I will show an image sequence of human cooking. I have annotated the images with numbered circles. Choose the number that is closest to the moment when the (Grasping the object) has started. You are a five-time world champion in this game. Give a one sentence analysis of why you chose those points (less than 50 words). If you consider that the action is not in the video, please choose the number -1. Provide your answer at the end in a json file of this format: {"points": []}
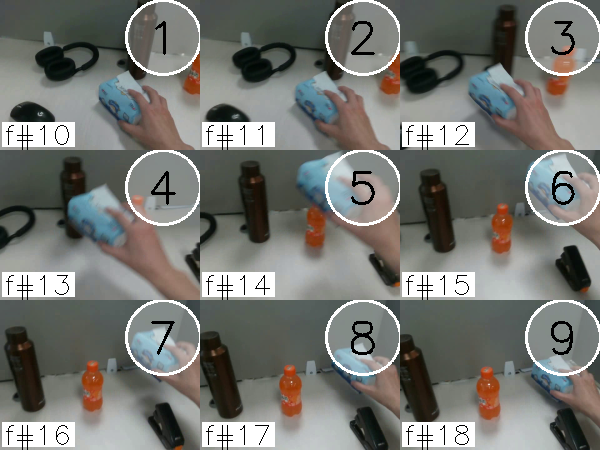
Frame 1 shows the clearest moment of hand-object contact.
{"points": [1]}